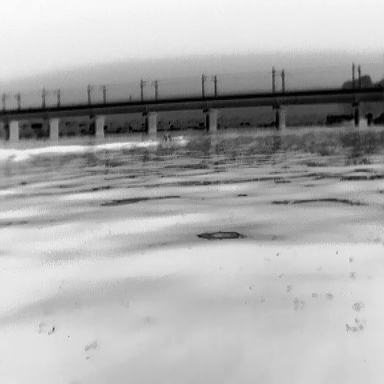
There is a canoe in the infrared image.